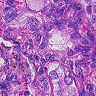
Metastatic tissue present: yes